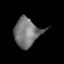
Tissue: lung
Cell type: Epithelial cells
Senescence score: 0.1182
Nuclear area (px): 730
Mean DAPI intensity: 116.705